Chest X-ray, AP view. Patient: 35 years old, sex M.
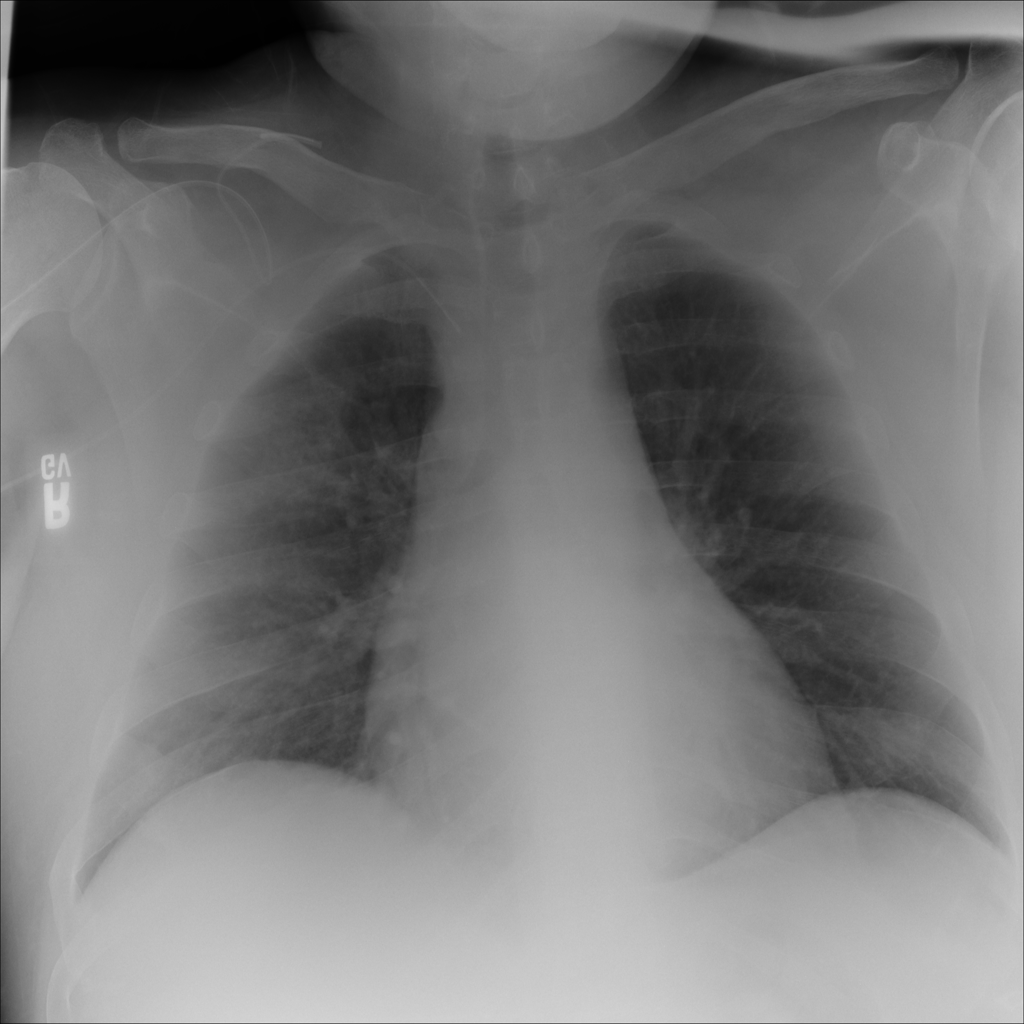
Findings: No Finding